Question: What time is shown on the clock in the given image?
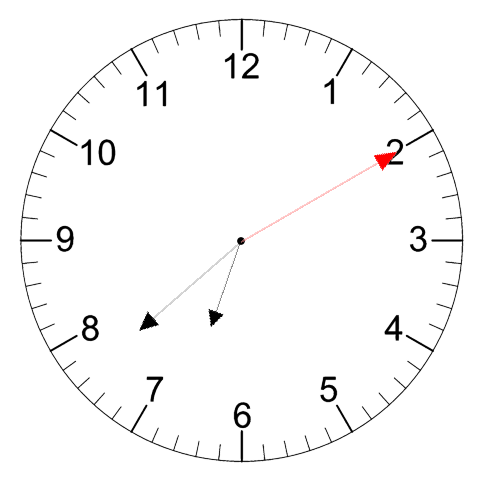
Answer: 06:38:10